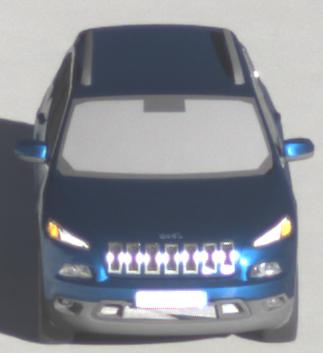
Make: Jeep
Model: Cherokee 3.2 V6 Pentastar
Detailed model: Cherokee (KL)
Model produced from: 2014/07
Model produced until: 2015/07
Doors: 5
Color: blue
Road condition: wet road
Daytime: morning or afternoon
Contrast: high contrast